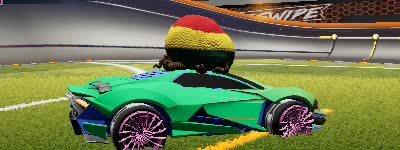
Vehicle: werewolf